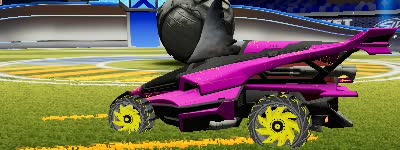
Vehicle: aftershock